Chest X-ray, AP view. Patient: 54 years old, sex M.
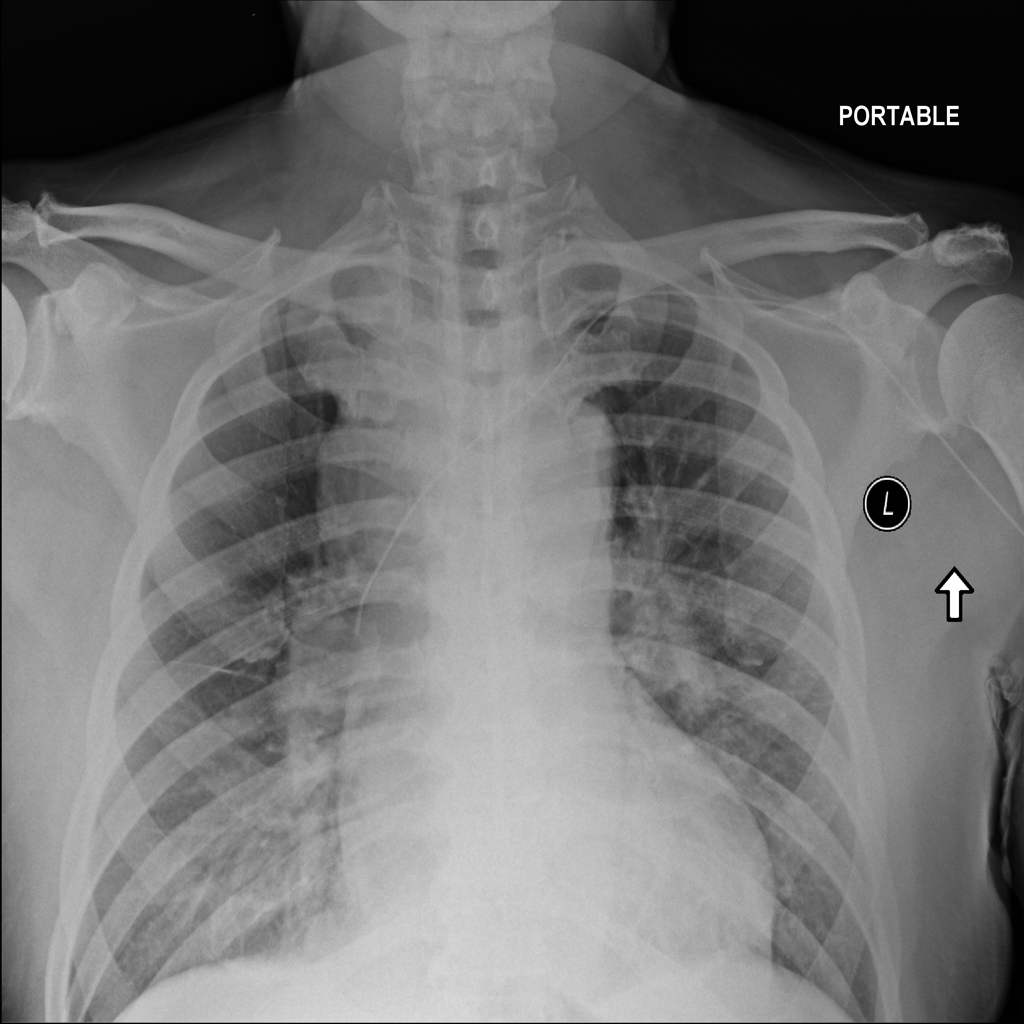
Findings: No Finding